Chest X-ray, PA view. Patient: 11 years old, sex F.
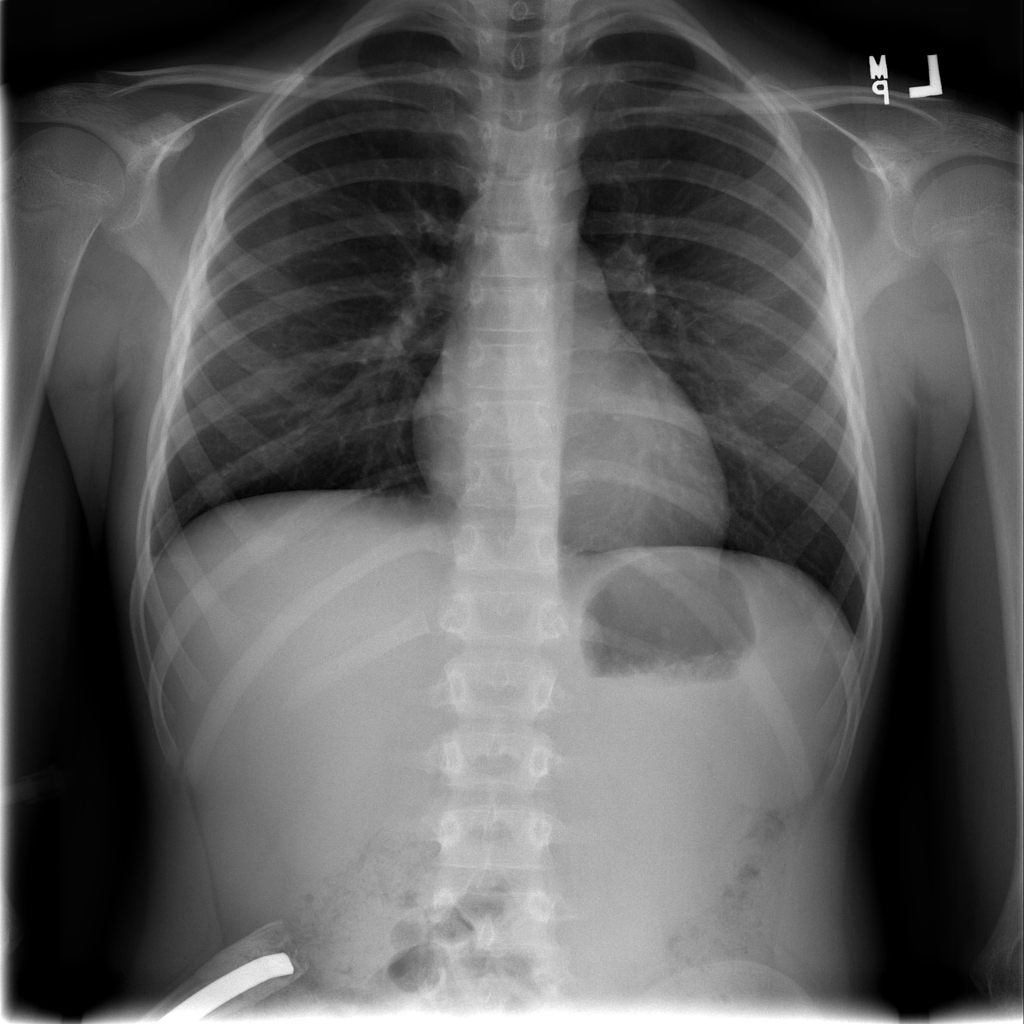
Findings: No Finding